Field crop: tomato
Growth stage: 1
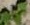
Species: solanum